Question: I'm working with a password generator and it works with one password. But I want to generate more than one if I want to.
My design look like this:

If I choose length more than 1, it generates a password with one character, but I don't know how to do if I want to generate more than one password.
Any suggestions? My code looks like this on the button:
'''
StringWriter sw = new StringWriter();
length = (int)numericUpDownPasswordlength.Value;
totalPasswords = (int)numericUpDownPassword.Value;
string[] minatecken = symb;
for (; length > 0; length--)
{
sw.Write(minatecken[rnd.Next(0, 62)]);
}
richTextBoxPasswords.Text = sw + "
";
'''
Codeanswer, thanks to David:
'''
StringWriter sw = new StringWriter();
StringBuilder sb = sw.GetStringBuilder();
length = (int)numericUpDownPasswordlength.Value;
totalPasswords = (int)numericUpDownPassword.Value;
string[] minatecken = symb;
for (; totalPasswords > 0; totalPasswords--)
{
for (var i = length; i > 0; i--)
{
sw.Write(minatecken[rnd.Next(0, 62)]);
}
richTextBoxPasswords.Text += sw + "
";
sb.Remove(0, sb.Length);
}
'''
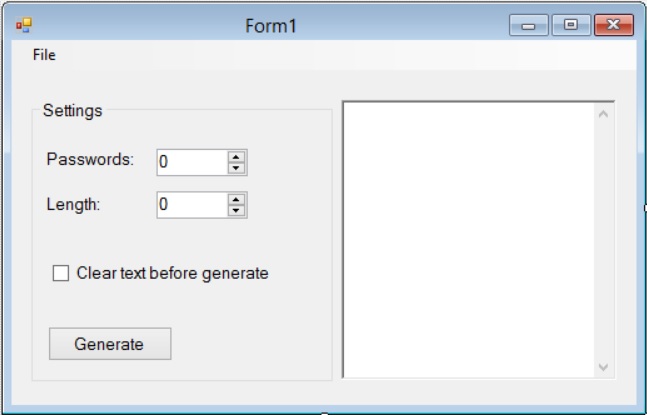
Answer: Well, you're looking one value to generate a single password, so you'd just have to wrap that in another loop to generate a list of passwords. Each iteration of that loop would be the single password implementation you have now. Something like this:
'''
for (; totalPasswords > 0; totalPasswords--)
{
for (var i = length; i > 0; i--)
{
sw.Write(minatecken[rnd.Next(0, 62)]);
}
richTextBoxPasswords.Text += sw + "
";
}
'''